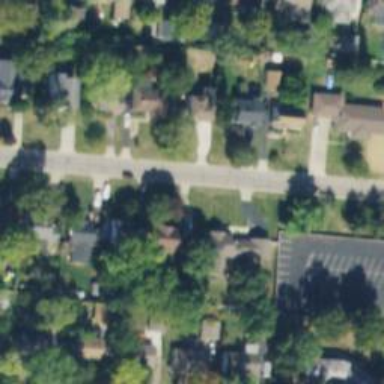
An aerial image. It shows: Residential driveway used as service road.